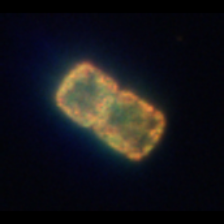
Taxon: Lauderia_Hemiaulus
Group: Diatoms